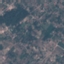
Land use / land cover class: Residential